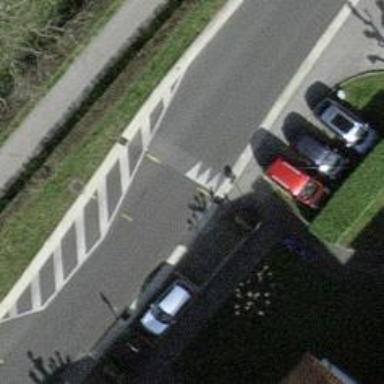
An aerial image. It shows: Traffic calming feature called choker.